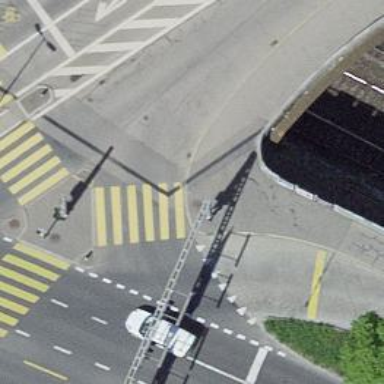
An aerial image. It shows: Regular kerb barrier.